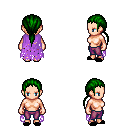
a pixel art fantasy rpg character, female body template, human, light skin, maroon tattered cape, magenta pants, green ponytail hairstyle, black slippers, four views (front, back, left, right), 2x2 character sprite sheet, small pixel art, hard edges, no anti-aliasing